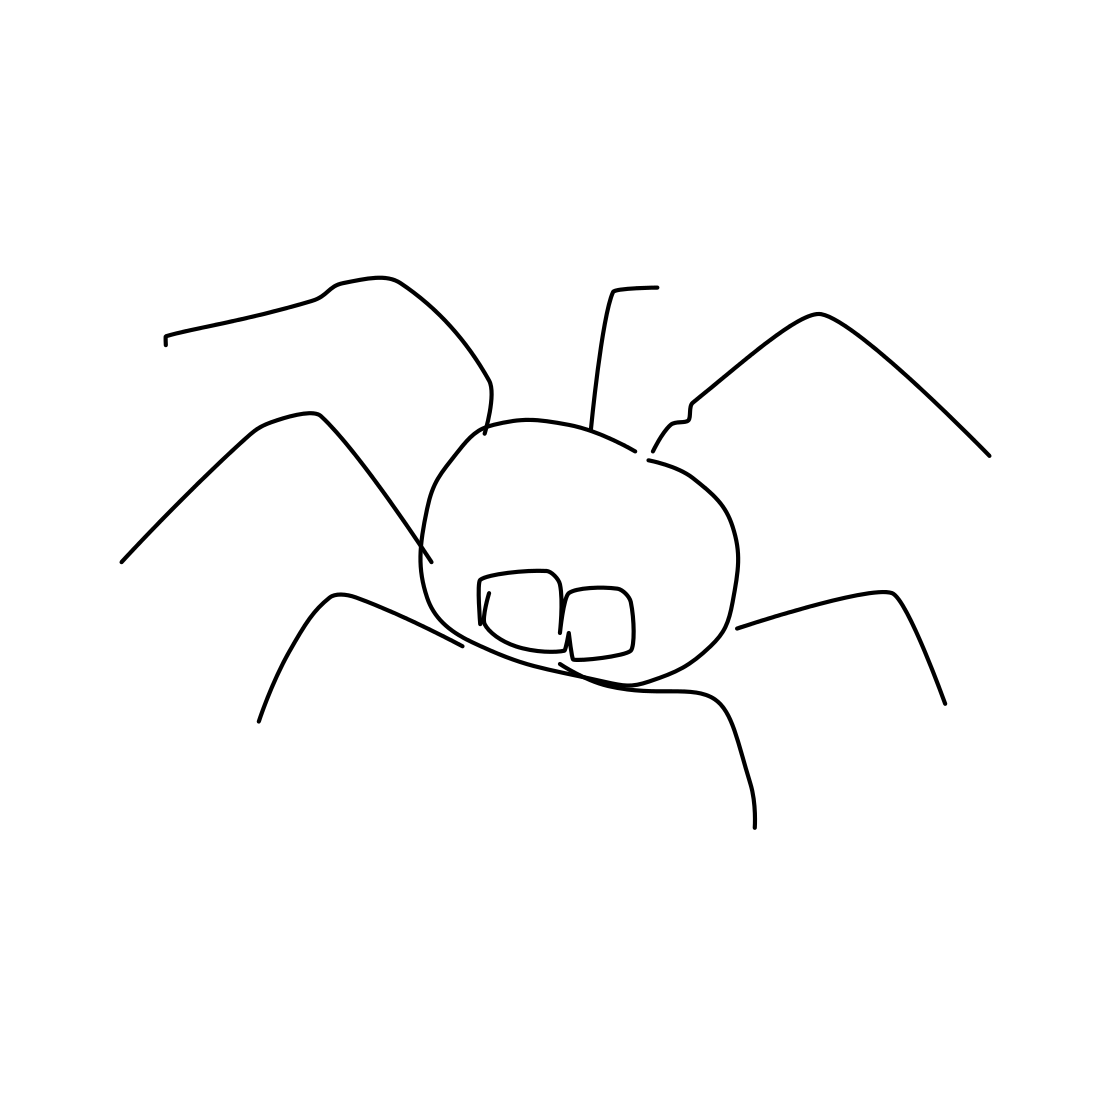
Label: spider